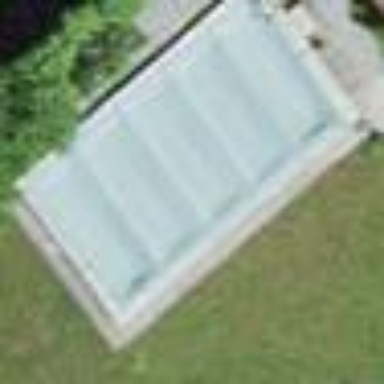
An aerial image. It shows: Swimming pool located in leisure land.